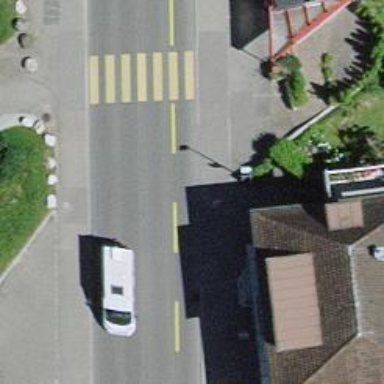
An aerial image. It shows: Crossing on the road.